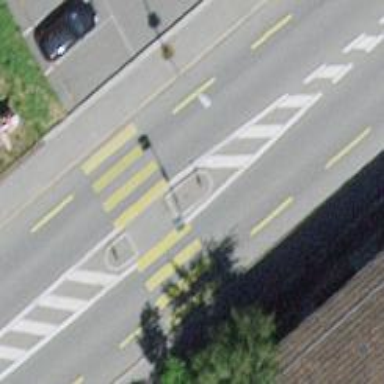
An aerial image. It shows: Zebra crossing with central island. It is uncontrolled and marked crossing.